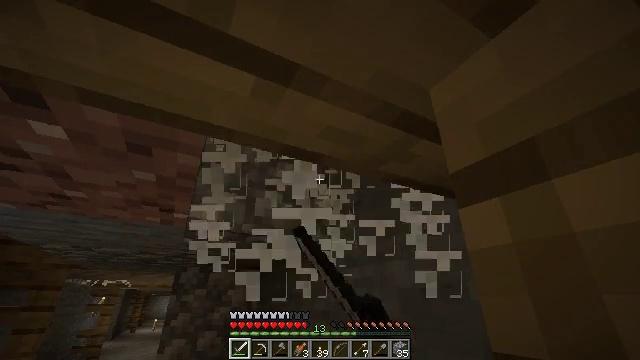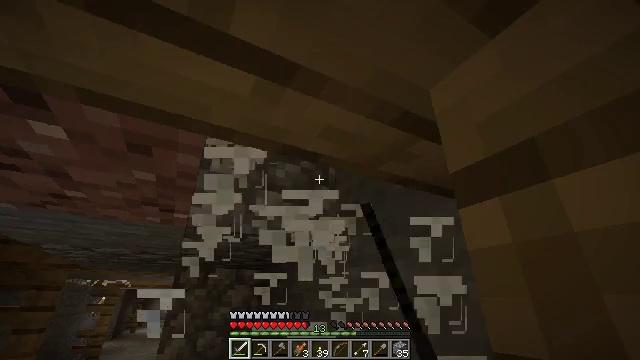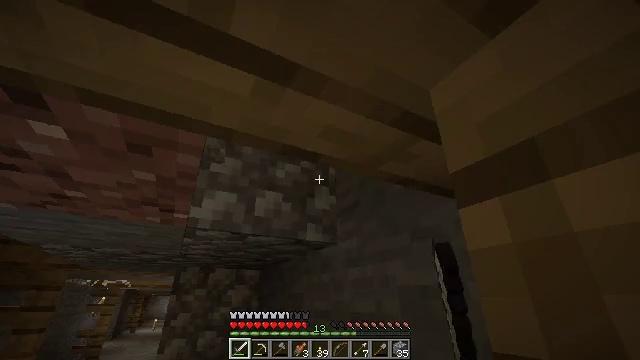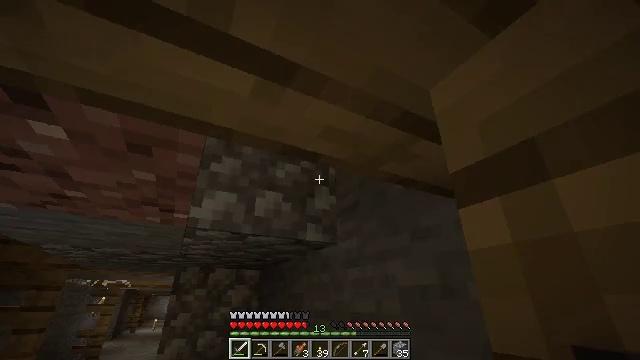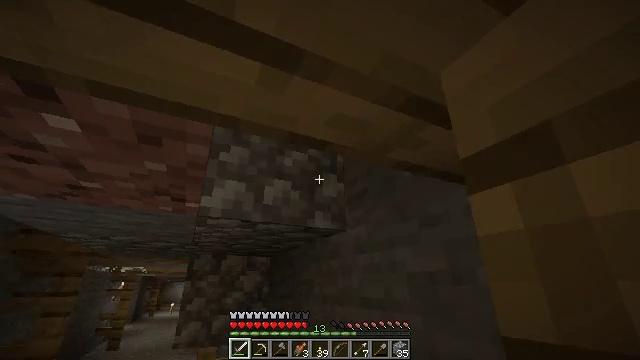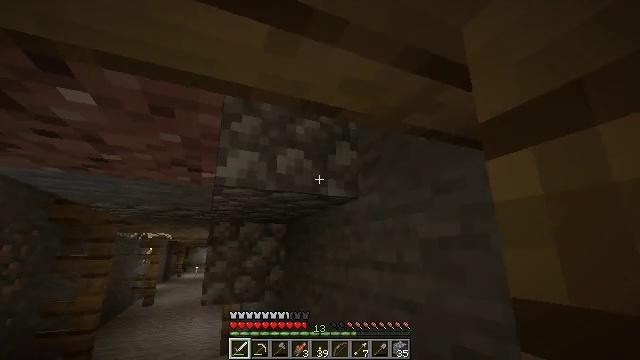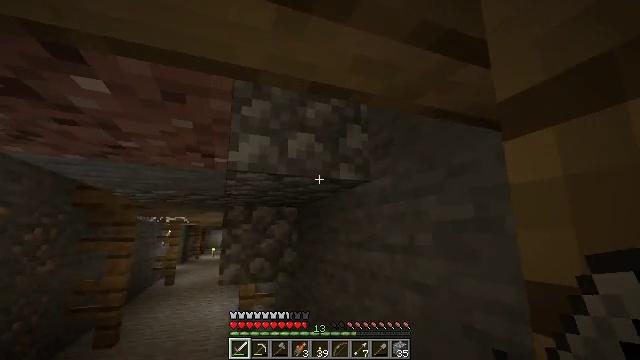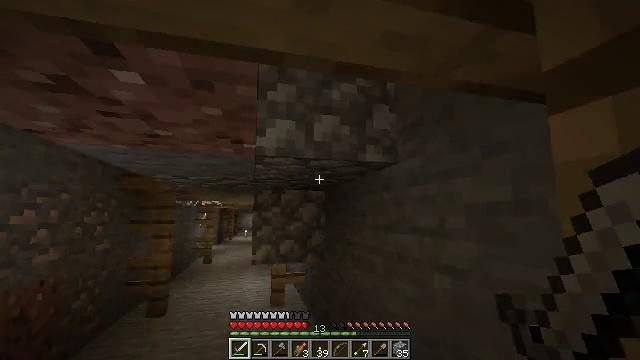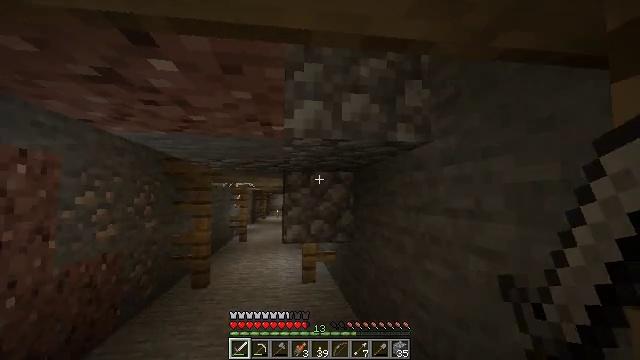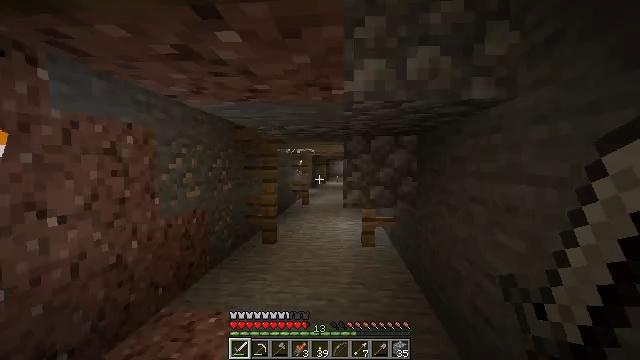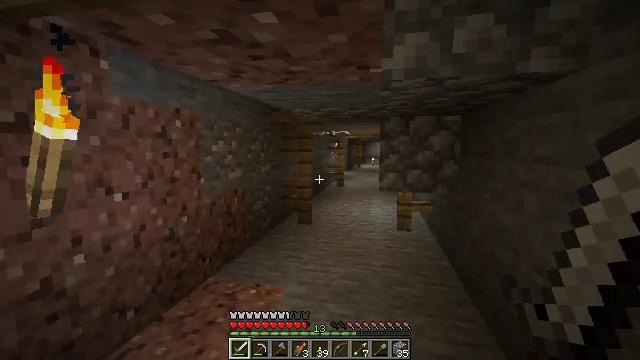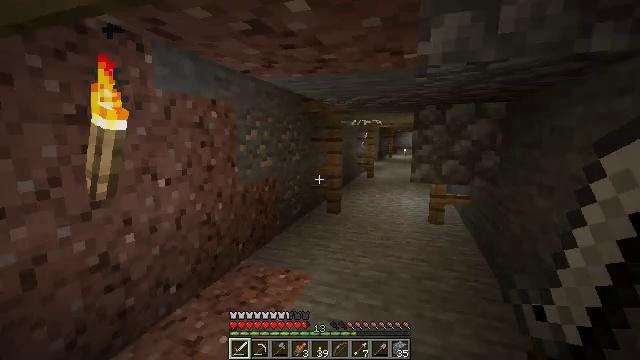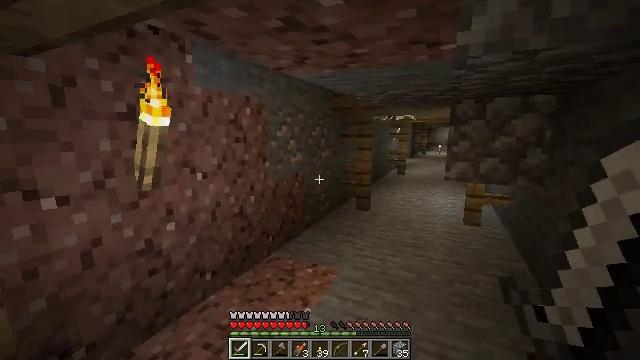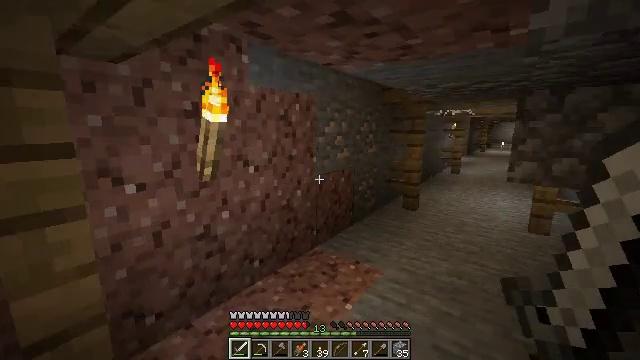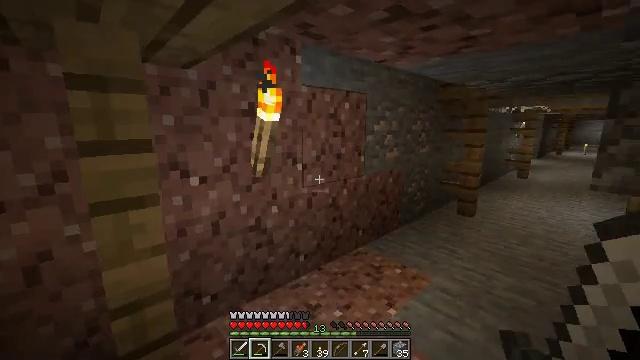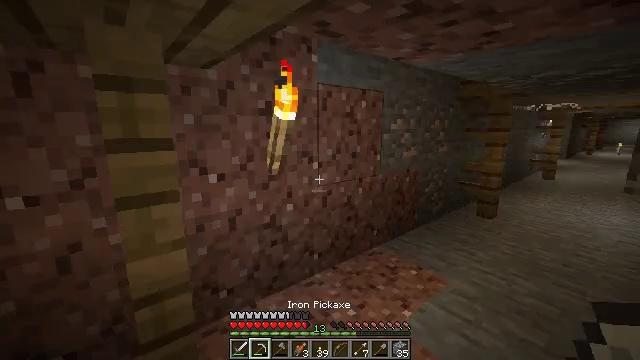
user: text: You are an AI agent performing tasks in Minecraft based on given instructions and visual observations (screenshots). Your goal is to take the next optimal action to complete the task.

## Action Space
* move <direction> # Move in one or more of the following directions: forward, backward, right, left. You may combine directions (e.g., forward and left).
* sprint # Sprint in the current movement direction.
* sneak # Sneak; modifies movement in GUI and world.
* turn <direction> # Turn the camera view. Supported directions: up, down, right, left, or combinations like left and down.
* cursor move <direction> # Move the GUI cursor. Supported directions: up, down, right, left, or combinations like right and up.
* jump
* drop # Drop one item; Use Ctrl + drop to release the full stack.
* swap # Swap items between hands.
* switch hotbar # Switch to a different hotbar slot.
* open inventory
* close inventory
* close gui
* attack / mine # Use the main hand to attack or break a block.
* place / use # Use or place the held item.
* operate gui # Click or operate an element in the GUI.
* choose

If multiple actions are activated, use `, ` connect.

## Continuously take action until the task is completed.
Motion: motion action
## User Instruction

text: Attack the oak planks to recycle it.
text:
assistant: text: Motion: no_op
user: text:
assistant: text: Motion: no_op
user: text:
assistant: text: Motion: no_op
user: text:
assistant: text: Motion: turn left and down
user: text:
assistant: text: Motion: turn left and down
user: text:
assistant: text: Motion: turn left and down
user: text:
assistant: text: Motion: turn left and down
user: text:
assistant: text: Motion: turn left and down
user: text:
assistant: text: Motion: turn left and down
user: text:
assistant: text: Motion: turn left and down
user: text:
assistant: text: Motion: turn left and down
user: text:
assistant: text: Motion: turn left
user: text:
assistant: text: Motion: turn left
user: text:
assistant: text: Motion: turn left, switch to hotbar 2
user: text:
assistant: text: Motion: turn left, switch to hotbar 2
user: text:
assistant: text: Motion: turn left, switch to hotbar 2
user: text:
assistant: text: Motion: turn left
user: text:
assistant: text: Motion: turn left
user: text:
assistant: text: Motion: turn left
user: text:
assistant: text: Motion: turn left
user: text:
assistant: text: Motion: turn left
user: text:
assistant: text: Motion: turn left
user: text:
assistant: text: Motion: turn left
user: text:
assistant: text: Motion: turn left
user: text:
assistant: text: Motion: no_op
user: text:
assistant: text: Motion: no_op
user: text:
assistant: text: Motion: move left
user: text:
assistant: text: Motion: move left
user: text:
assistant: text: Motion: move left
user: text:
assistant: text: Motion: move left